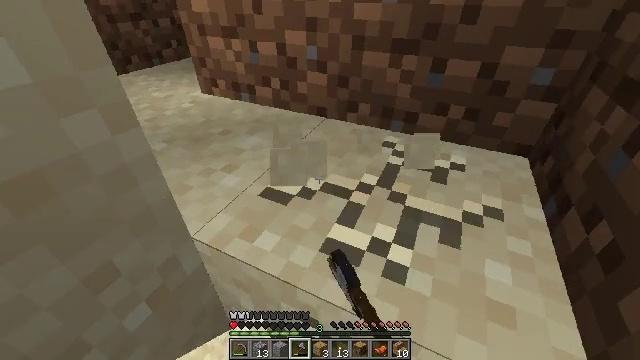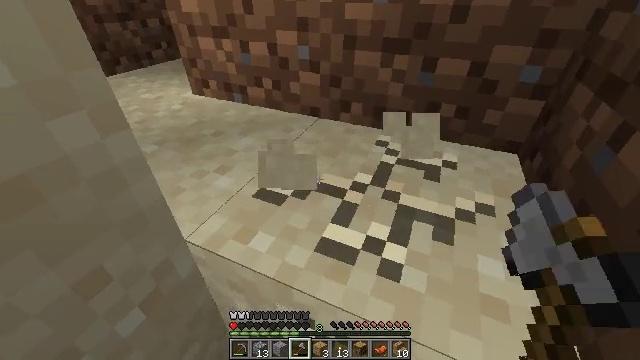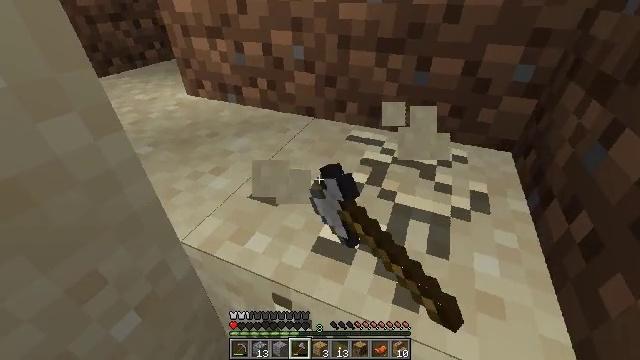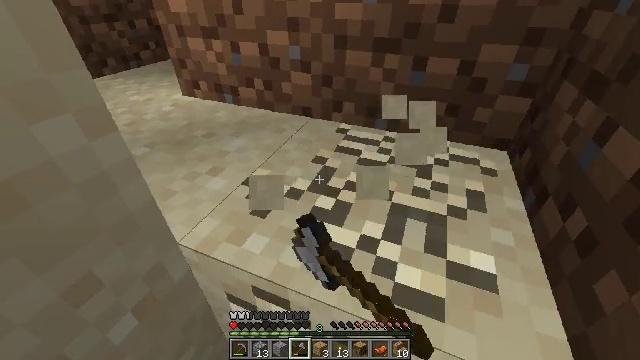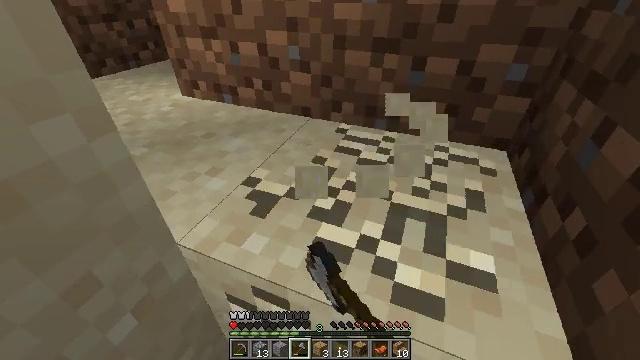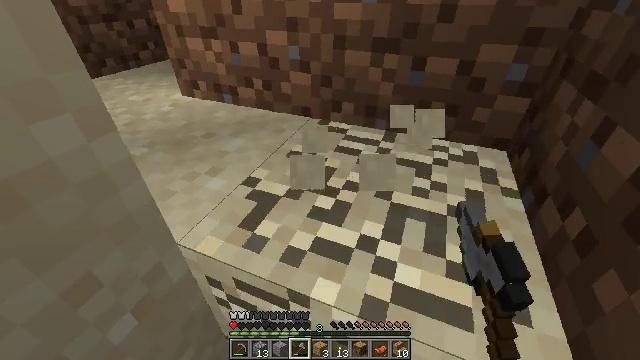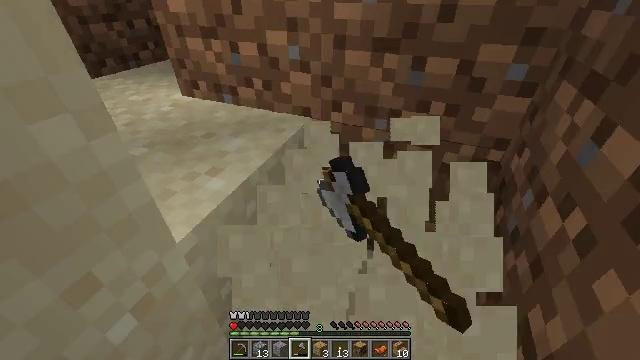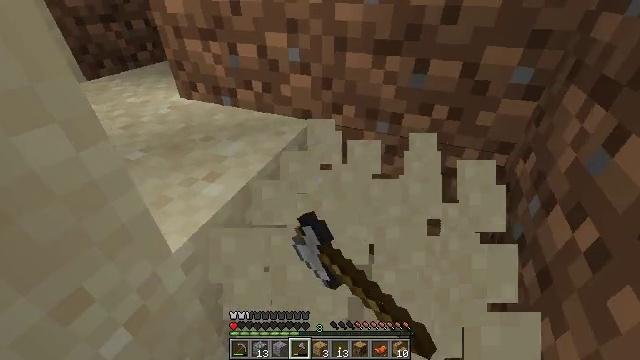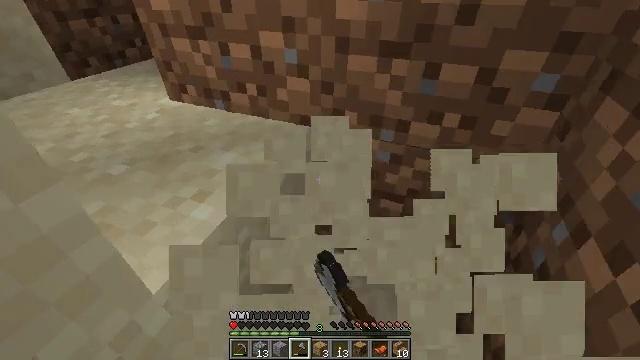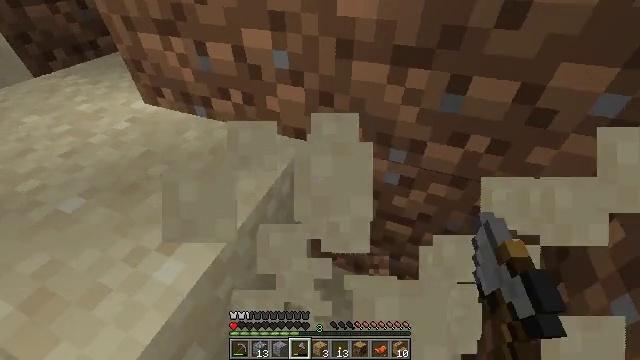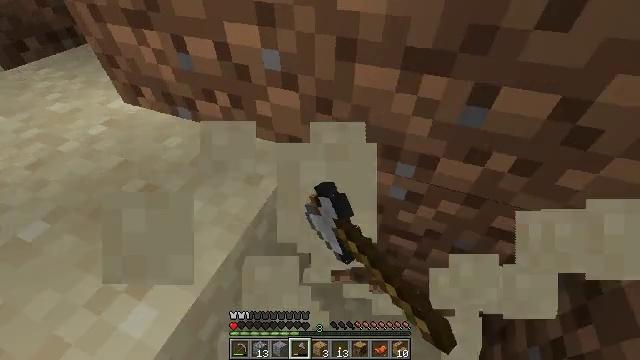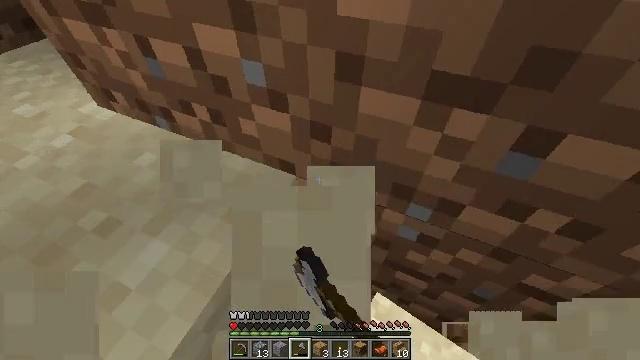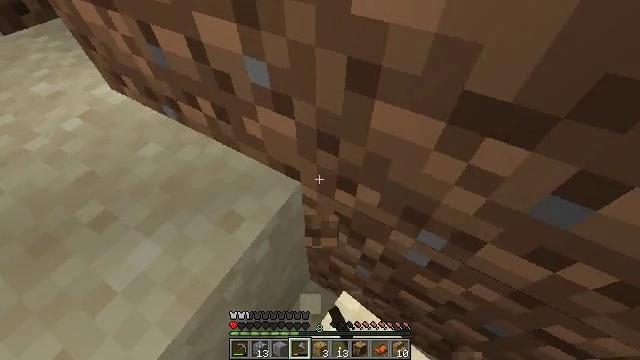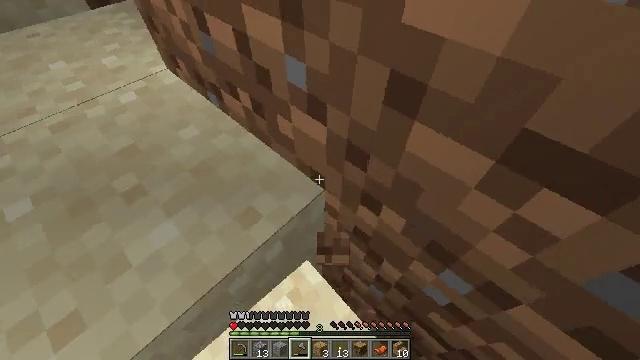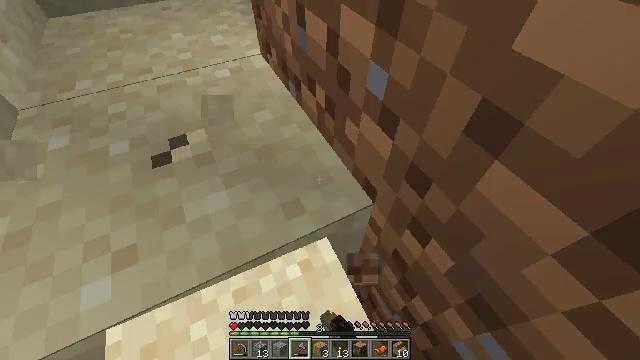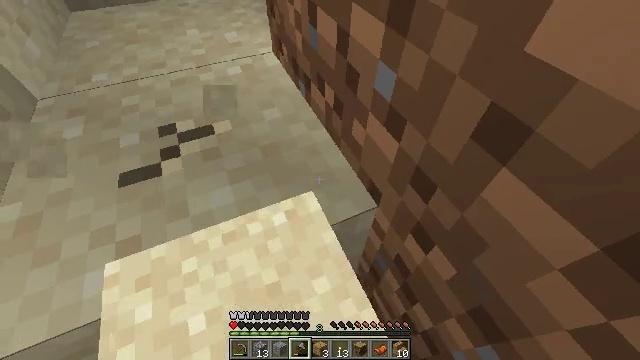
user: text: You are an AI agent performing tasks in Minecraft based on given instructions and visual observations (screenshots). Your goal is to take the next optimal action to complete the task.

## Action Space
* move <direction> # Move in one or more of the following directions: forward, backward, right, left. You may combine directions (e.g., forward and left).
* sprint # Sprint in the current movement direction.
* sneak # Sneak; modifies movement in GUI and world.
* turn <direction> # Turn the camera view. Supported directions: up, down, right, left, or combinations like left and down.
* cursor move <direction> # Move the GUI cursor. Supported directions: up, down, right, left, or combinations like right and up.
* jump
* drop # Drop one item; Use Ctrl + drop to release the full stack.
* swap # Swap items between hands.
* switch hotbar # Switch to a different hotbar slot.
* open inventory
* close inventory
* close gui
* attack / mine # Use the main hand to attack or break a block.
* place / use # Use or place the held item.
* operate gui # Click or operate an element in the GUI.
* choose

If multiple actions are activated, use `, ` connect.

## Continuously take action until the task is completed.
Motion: motion action
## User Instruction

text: Attack the ground to gather sand.
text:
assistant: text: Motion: turn right, attack / mine
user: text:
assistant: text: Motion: turn right, attack / mine
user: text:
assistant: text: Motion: attack / mine
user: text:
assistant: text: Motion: attack / mine
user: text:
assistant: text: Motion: attack / mine
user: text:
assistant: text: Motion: attack / mine
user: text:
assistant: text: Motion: move forward, attack / mine
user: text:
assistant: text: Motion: move forward, turn down, attack / mine
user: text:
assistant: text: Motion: move forward, turn down, attack / mine
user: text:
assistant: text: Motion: move forward, turn down, attack / mine
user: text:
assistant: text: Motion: move forward, turn left and down, attack / mine
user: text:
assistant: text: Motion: turn left and down, attack / mine
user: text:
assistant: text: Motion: turn left, attack / mine
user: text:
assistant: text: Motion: turn left, attack / mine
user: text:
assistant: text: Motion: turn left, attack / mine
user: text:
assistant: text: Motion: attack / mine
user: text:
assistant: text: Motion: attack / mine
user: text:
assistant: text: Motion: attack / mine
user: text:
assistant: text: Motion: attack / mine
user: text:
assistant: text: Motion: attack / mine
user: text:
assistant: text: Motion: attack / mine
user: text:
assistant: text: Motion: turn left, attack / mine
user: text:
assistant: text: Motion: turn left, attack / mine
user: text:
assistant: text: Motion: turn left and down, attack / mine
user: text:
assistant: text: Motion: attack / mine
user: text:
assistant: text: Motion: attack / mine
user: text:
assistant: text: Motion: turn left, attack / mine
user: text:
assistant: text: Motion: turn left and down, attack / mine
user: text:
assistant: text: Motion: turn left and down, attack / mine
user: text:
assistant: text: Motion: turn left and down, attack / mine